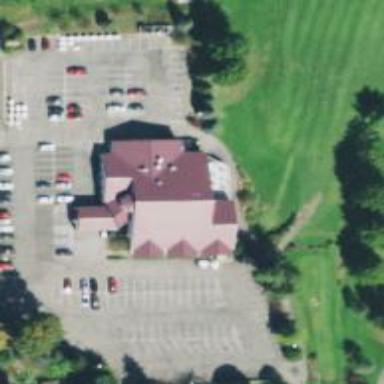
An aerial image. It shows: Clubhouse for golf.